Interaction volume radius: 5 \u00c5
Interaction volume height: 10 \u00c5
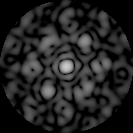
Disorder parameter: 0.5788